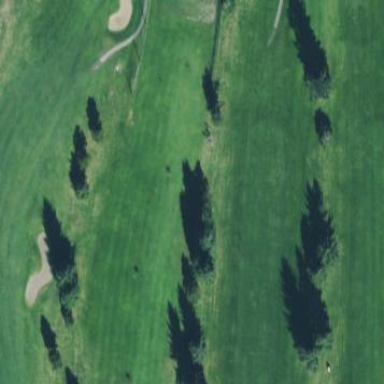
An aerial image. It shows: Grassy area designated for driving range golf.